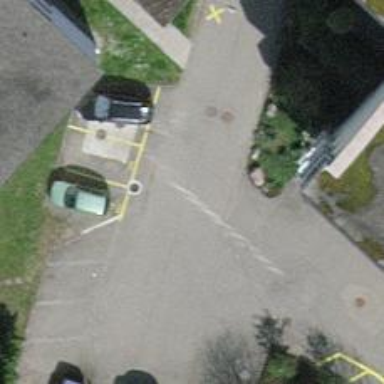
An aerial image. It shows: Asphalt road designated as living street.